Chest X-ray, PA view. Patient: 57 years old, sex M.
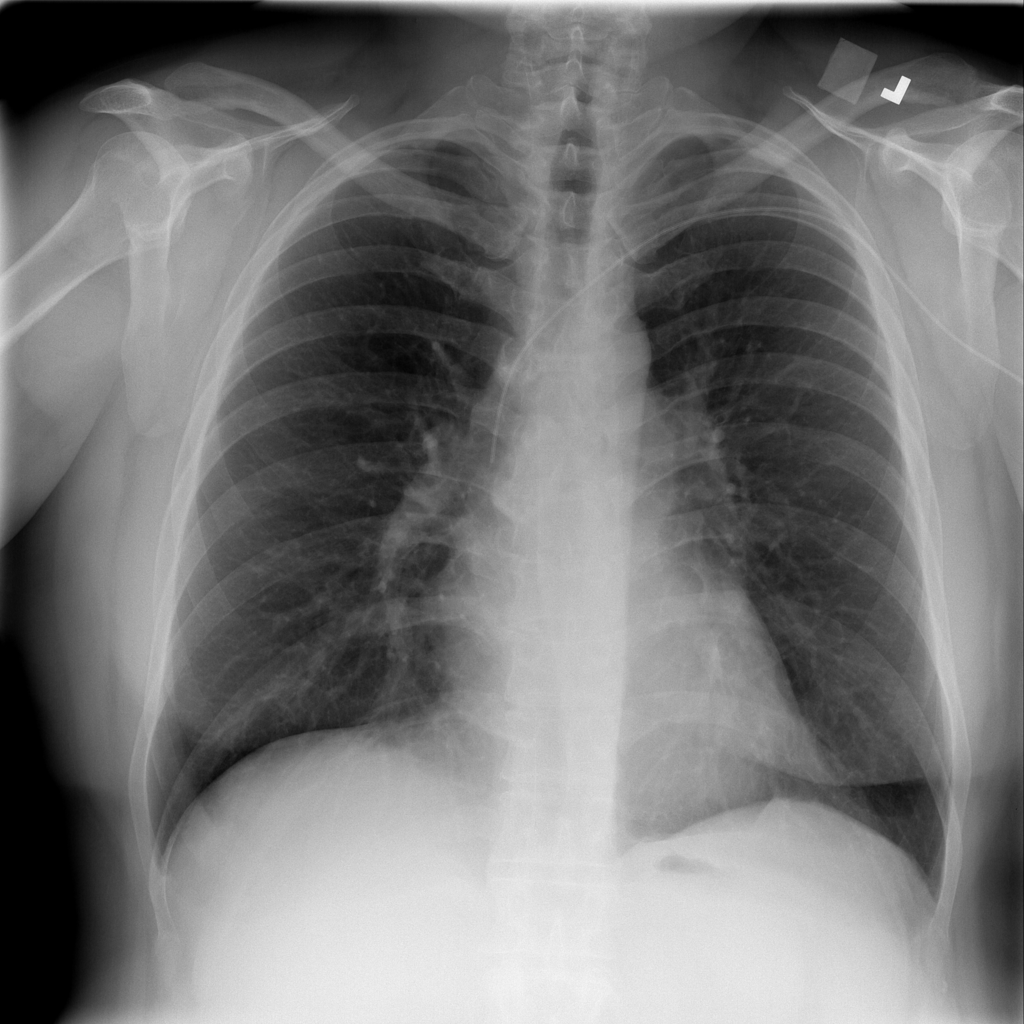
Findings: No Finding